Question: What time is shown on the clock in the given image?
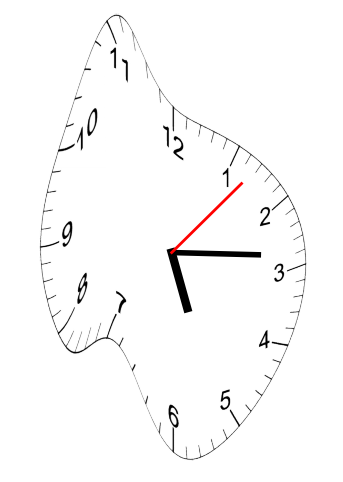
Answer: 05:14:07